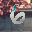
Label: 6